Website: lowes
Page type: receipt
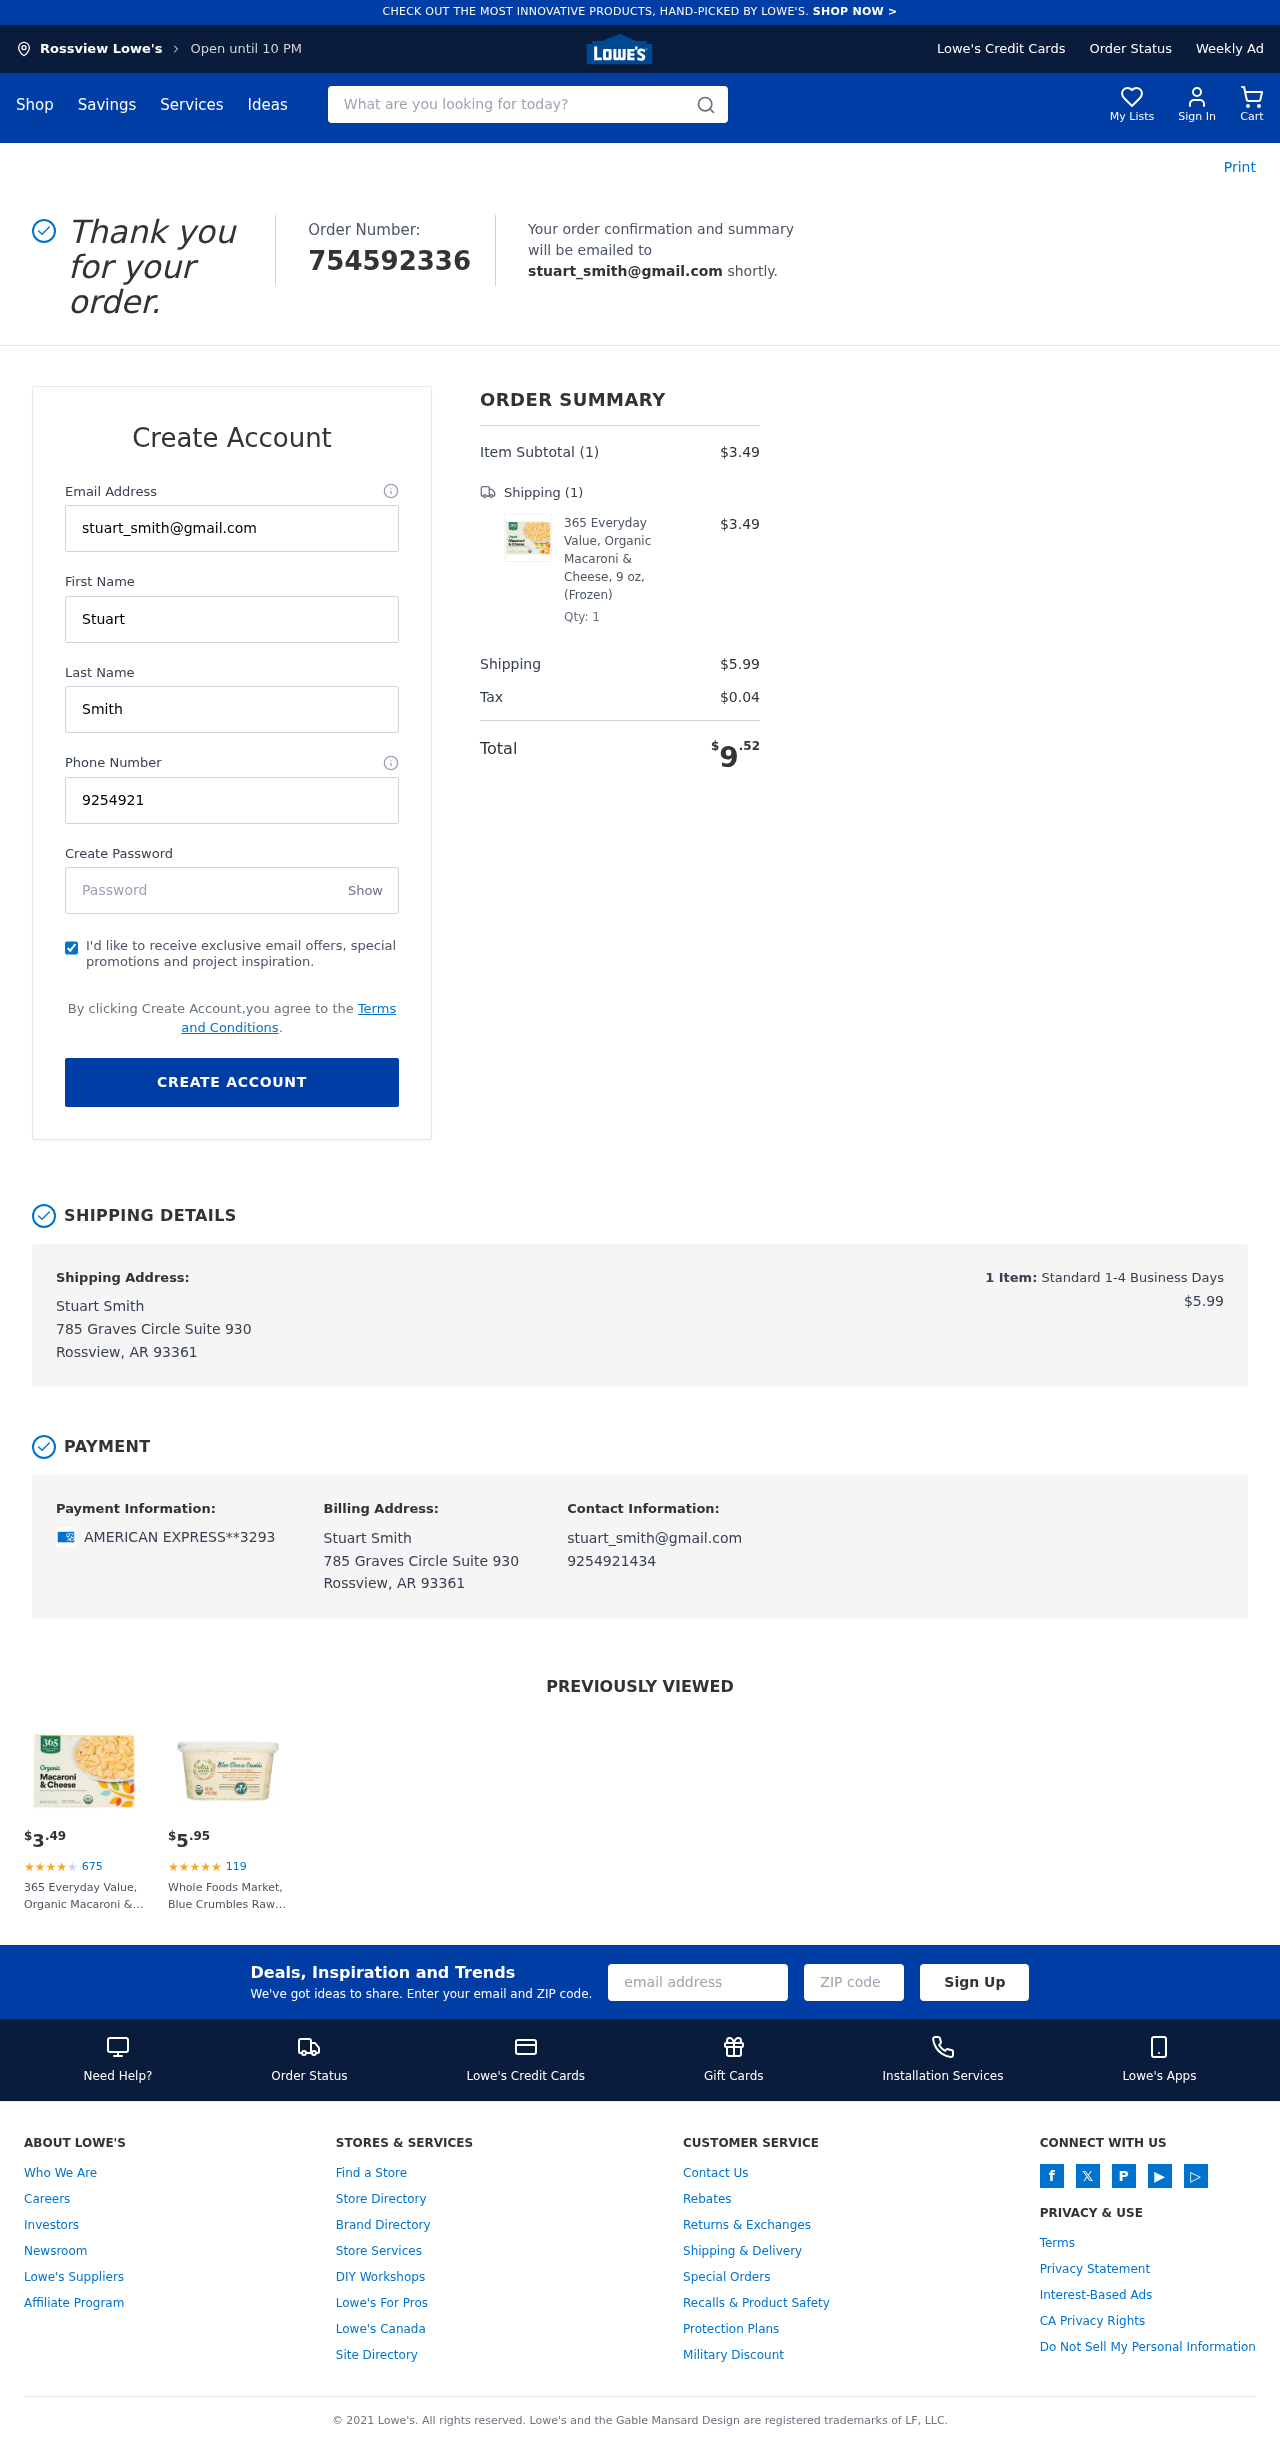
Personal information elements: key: PII_CARD_LAST4
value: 3293
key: PII_CARD_TYPE
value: AMERICAN EXPRESS
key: PII_CITY
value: Rossview
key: PII_EMAIL
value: stuart_smith@gmail.com
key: PII_FULLNAME
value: Stuart Smith
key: PII_PHONE
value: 9254921434
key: PII_STREET
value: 785 Graves Circle Suite 930
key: PII_FIRSTNAME
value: Stuart
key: PII_LASTNAME
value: Smith
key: PII_CITY_STATE_ZIP
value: Rossview, AR 93361
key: PII_FULLNAME2
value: Stuart Smith
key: PII_FULLNAME3
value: Stuart Smith
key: PII_FIRSTNAME2
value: Stuart
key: PII_FIRSTNAME3
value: Stuart
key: PII_LASTNAME2
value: Smith
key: PII_LASTNAME3
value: Smith
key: PII_FIRSTNAME_DERIVED
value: Stuart
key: PII_LASTNAME_DERIVED
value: Smith
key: PII_FULLNAME_DERIVED
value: Stuart Smith
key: PII_NAME_FULL_DERIVED
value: Stuart Smith
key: PII_STREET2
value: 785 Graves Circle Suite 930
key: PII_CITY_STATE_ZIP2
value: Rossview, AR 93361
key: PII_EMAIL2
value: stuart_smith@gmail.com
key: PII_EMAIL3
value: stuart_smith@gmail.com
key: PII_PHONE_LINE
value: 1434
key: PII_PHONE_SUFFIX
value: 1434
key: PII_PHONE2
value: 9254921434
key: PII_PHONE3
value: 9254921434
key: PII_PHONE_NUMERIC
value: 9254921434
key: PII_PHONE_LINE_NUMERIC
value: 1434
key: PII_PHONE_SUFFIX_NUMERIC
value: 1434
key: PII_PHONE2_NUMERIC
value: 9254921434
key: PII_PHONE3_NUMERIC
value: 9254921434
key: PII_PHONE_DIGITS
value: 9254921434
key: PII_PHONE_LAST4
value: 1434
Product elements: key: PRODUCT1_NAME
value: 365 Everyday Value, Organic Macaroni & Cheese, 9 oz, (Frozen)
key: PRODUCT1_PRICE
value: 3.49
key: PRODUCT1_QUANTITY
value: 1
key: PRODUCT2_NAME
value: Whole Foods Market, Blue Crumbles Raw, 6 Ounce
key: PRODUCT2_NUM_RATINGS
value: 119
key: PRODUCT2_PRICE
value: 5.95
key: PRODUCT1_PRICE2
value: $3.49
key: PRODUCT1_RATING2
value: ★
★
★
★
★
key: PRODUCT1_NUM_RATINGS2
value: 675
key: PRODUCT1_NAME2
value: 365 Everyday Value, Organic Macaroni & Cheese, 9 oz, (Frozen)
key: PRODUCT2_RATING
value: ★
★
★
★
★
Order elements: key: ORDER_ID
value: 754592336
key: ORDER_NUM_ITEMS
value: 1
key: ORDER_SUBTOTAL
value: $3.49
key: ORDER_NUM_ITEMS2
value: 1
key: ORDER_SHIPPING_COST
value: $5.99
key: ORDER_TAX
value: $0.04
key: ORDER_TOTAL
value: $9.52
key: ORDER_NUM_ITEMS3
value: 1
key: ORDER_SHIPPING_COST2
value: $5.99
Search elements: key: HEADER_SEARCH
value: What are you looking for today?